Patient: sex M, age 76
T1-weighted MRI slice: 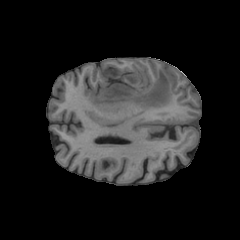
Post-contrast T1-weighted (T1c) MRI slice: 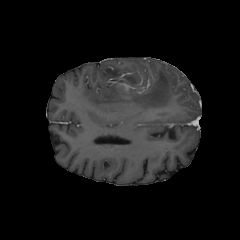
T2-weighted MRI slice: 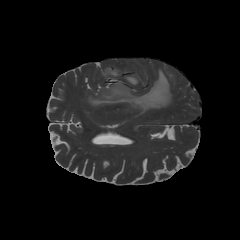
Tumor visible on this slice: yes
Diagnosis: Glioblastoma, IDH-wildtype
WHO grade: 4